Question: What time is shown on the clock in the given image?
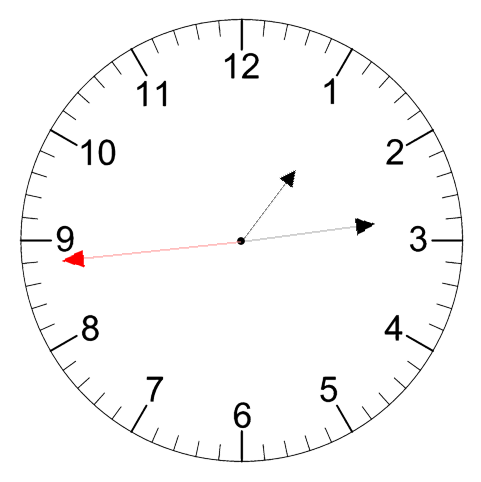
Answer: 01:13:44